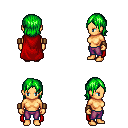
a pixel art fantasy rpg character, female body template, human, tanned skin, red cape, magenta pants, green long bangs hairstyle, leather bracers, four views (front, back, left, right), 2x2 character sprite sheet, small pixel art, hard edges, no anti-aliasing